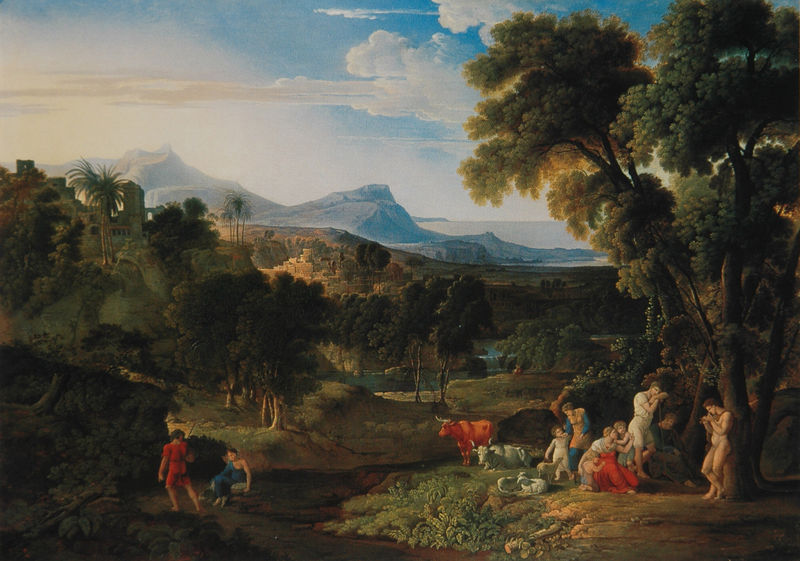
Titel: Heroische Landschaft
Künstler: Johann Christian Eberlein
Standort: München
Institution: Neue Pinakothek
Schlagwörter: akt, baum, berg, blau, felsen, gemälde, gruppe, himmel, mann, meer, nackt, nackter, schatten, wasser, weiß, wolken, bäume, fluss, frauen, grün, landschaft, menschen, ocker, see, stadt, abend, braun, frau, hintergrund, holz, licht, männer, renoir, szene, gras, haus, hunde, rot, schloss, tier, tiere, weg, wiese, wolke, leute, architektur, mensch, stein, öl, ferne, gräser, horizont, häuser, hügel, kühe, natur, stamm, vieh, weite, brücke, busch, pfad, sonne, gewand, kind, paar, wald, kinder, landleben, küste, berge, gebirge, aue, herde, kuh, rind, idylle, rast, ölgemälde, staffage, blue, men, oil, people, red, white, women, dress, figures, green, old, painting, robe, seated, sitting, woman, yellow, angelehnt, brown, palm, palme, perspective, nackte, ortschaft, rinder, schaf, antike, burg, ideal, wine, ruinen, flöte, jüngling, sad, lanschaft, classic, classical, cloud, clouds, greek, life, man, naked, nude, roman, sky, tree, pan, hill, hills, lake, landscape, mountain, mountains, nature, ocean, sea, shore, water, horizon, houses, trees, village, palmen, child, stand, licht schatten, coast, forest, grass, light, river, stream, bushes, path, view, arkadien, schafe, bulle, ochse, ochsen, stier, hirte, hirten, castle, ruins, shadow, realism, realist, animals, heroisch, ziege, panflöte, flötenspieler, leaning, children, scene, town, klassisch, valley, city, human, pastorale, instrument, music, mythological, pastoral, toga, family, renaissance, buildings, art, musician, medieval, animal, bush, cattle, cow, cows, farm, branches, mythical, beautiful, lauschen, bull, oxen, resting, shadows, baby, goat, paint, ram, sheep, flußbett, livestock, blue sky, flock, herd, lamb, sheeps, working, flute, hilly, neoclassical, humans, waterfall, orpheus, bible, kid, arcadia, lorraine, neoclassicism, palm tree, palm trees, palms, sheperds, shepherd, shepherds, exotic, standing, biblical, rest, verblauen, bucolic, greece, ingres, countryside, david, farming, claude, tired, hug, idyllic, poussin, lush, wife, scenery, towm, mountians, gradd, blye, wiolken, schäfer, spieler, intsrument, bergb, kug, cluods, mountin, moutain, nountain, pipes, aerial perspective, hugging, hugs, scenic, ranch, re, green trees, elegic, pitoresque, cildren, green treee, green tree, bull sheep, lorrain, red bull, rams, her, mounatin, fertile, stear, redcow